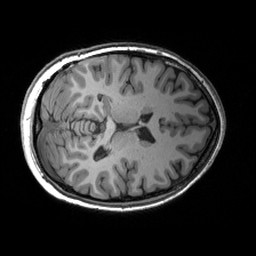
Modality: T1w
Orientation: axial
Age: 28
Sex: female
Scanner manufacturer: siemens
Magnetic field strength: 3 T
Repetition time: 2.53 s
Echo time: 0.00299 s